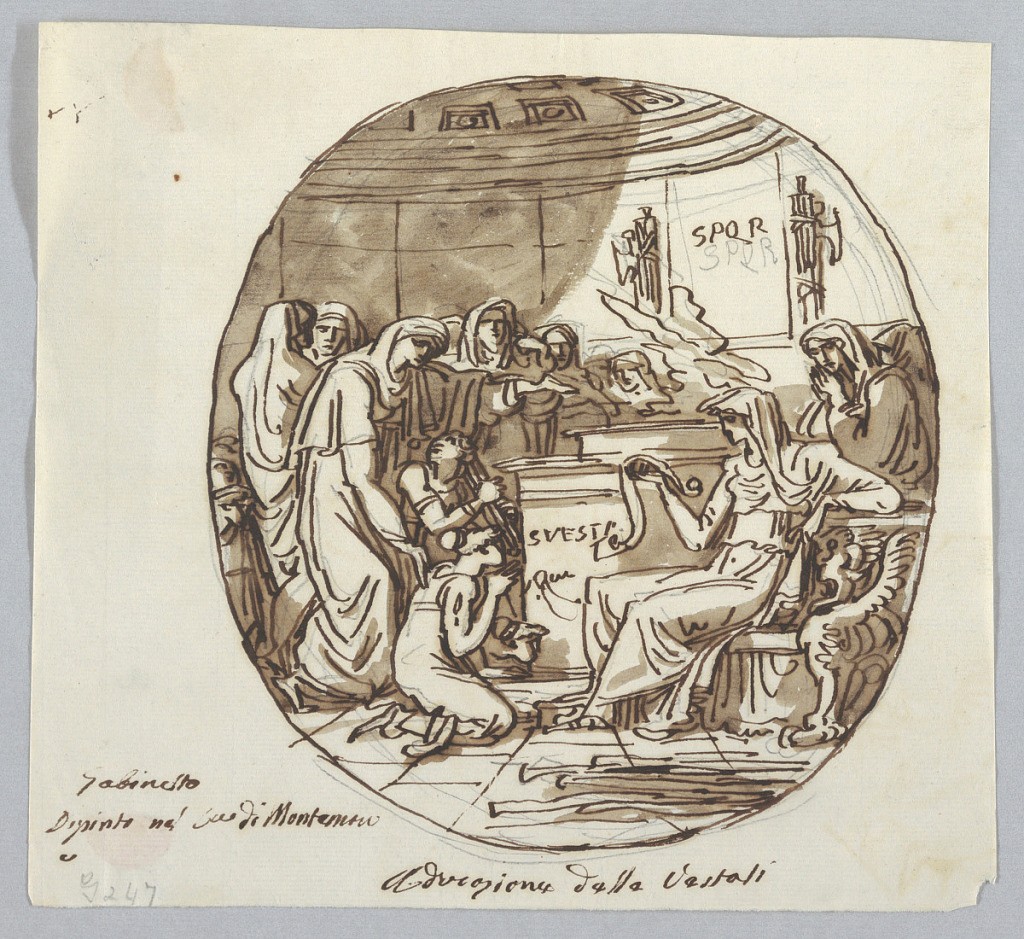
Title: Figural Scene with People Gathered Around a Seated Woman who Reads from Scroll
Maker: Felice Giani, Italian, 1758–1823
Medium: Pen and brown ink on cream laid paper
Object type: Drawing
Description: Seated woman, at right, on a chair with arm supports in the form of winged creatures looks at a scroll in her right hand.  Around her, a group of people, some standing and some kneeling, watch her with concerned interest within an architectural setting that includes letters on the wall.